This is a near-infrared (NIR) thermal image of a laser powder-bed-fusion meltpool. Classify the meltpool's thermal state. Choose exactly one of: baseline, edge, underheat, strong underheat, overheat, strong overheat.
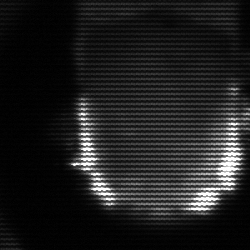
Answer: baseline